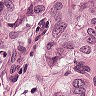
Metastatic tissue present: yes